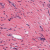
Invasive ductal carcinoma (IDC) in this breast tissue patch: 0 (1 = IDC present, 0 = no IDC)